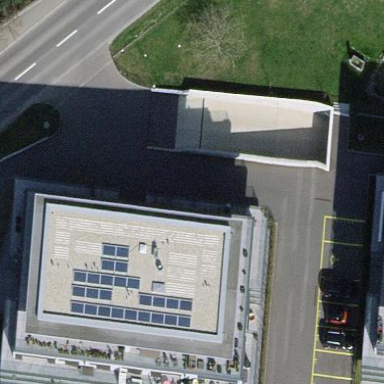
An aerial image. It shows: Parking area with surface.